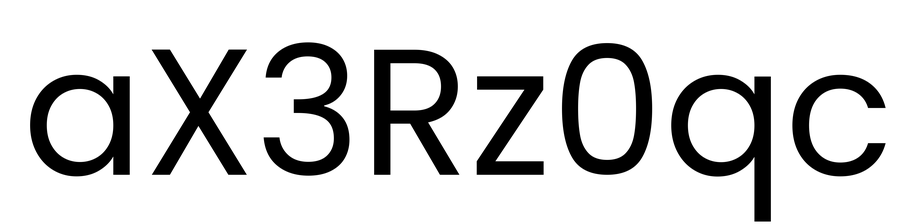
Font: Poppins-Regular